Interaction volume radius: 10 \u00c5
Interaction volume height: 15 \u00c5
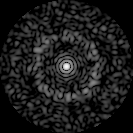
Disorder parameter: 0.8472